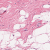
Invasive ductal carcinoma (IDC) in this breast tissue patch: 0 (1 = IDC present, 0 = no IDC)